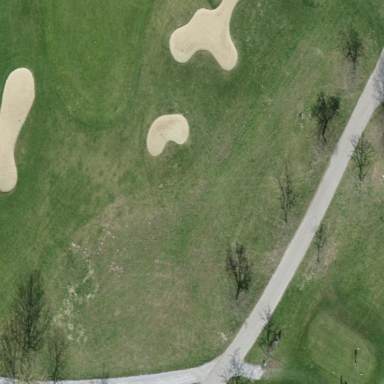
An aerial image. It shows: Golf rough area.